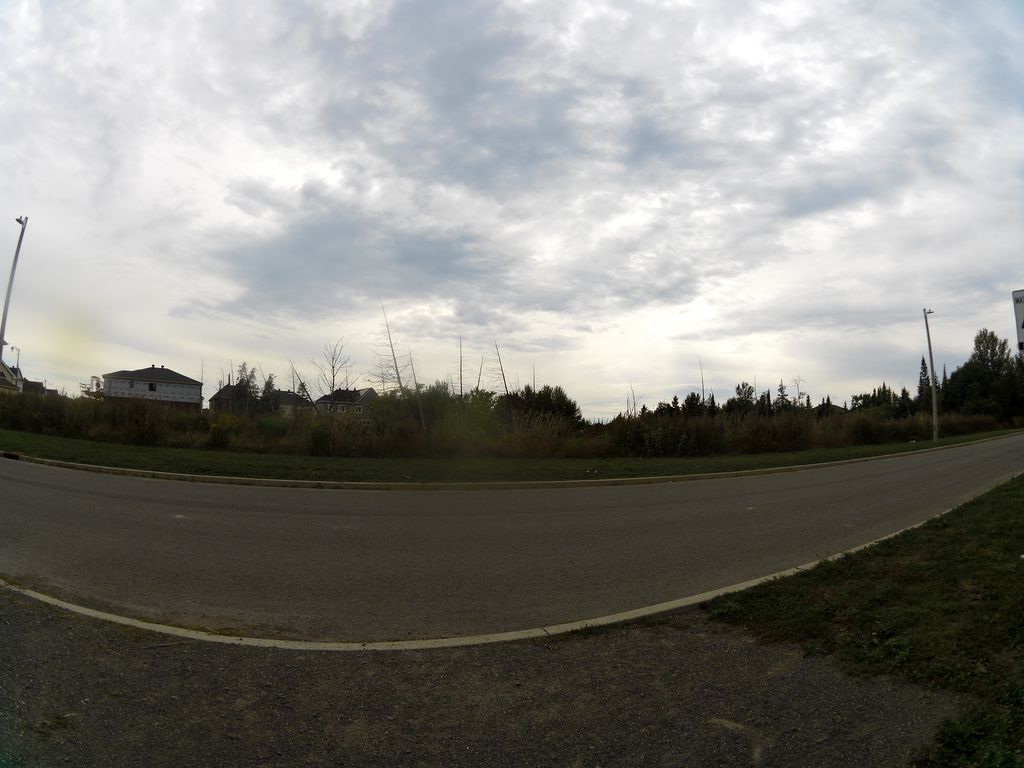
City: ottawa-gatineau